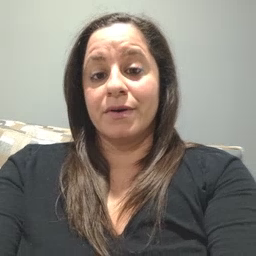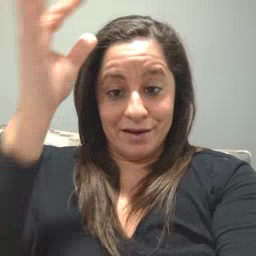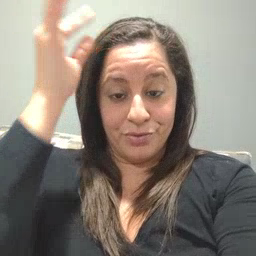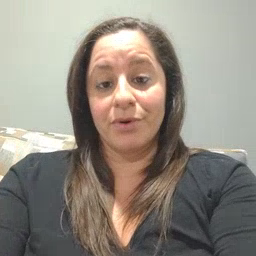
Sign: hair